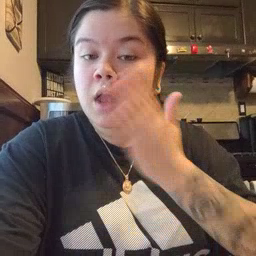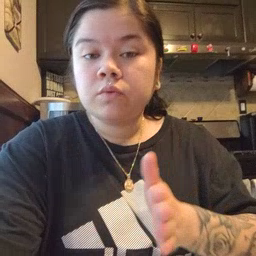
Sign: bedroom